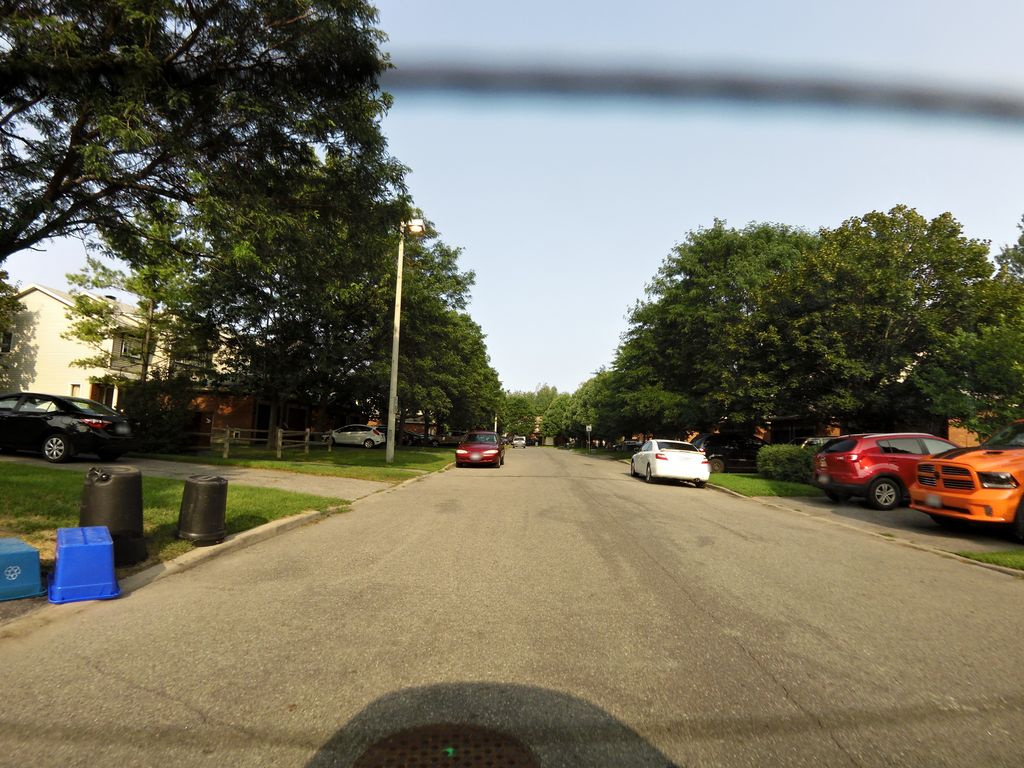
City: ottawa-gatineau